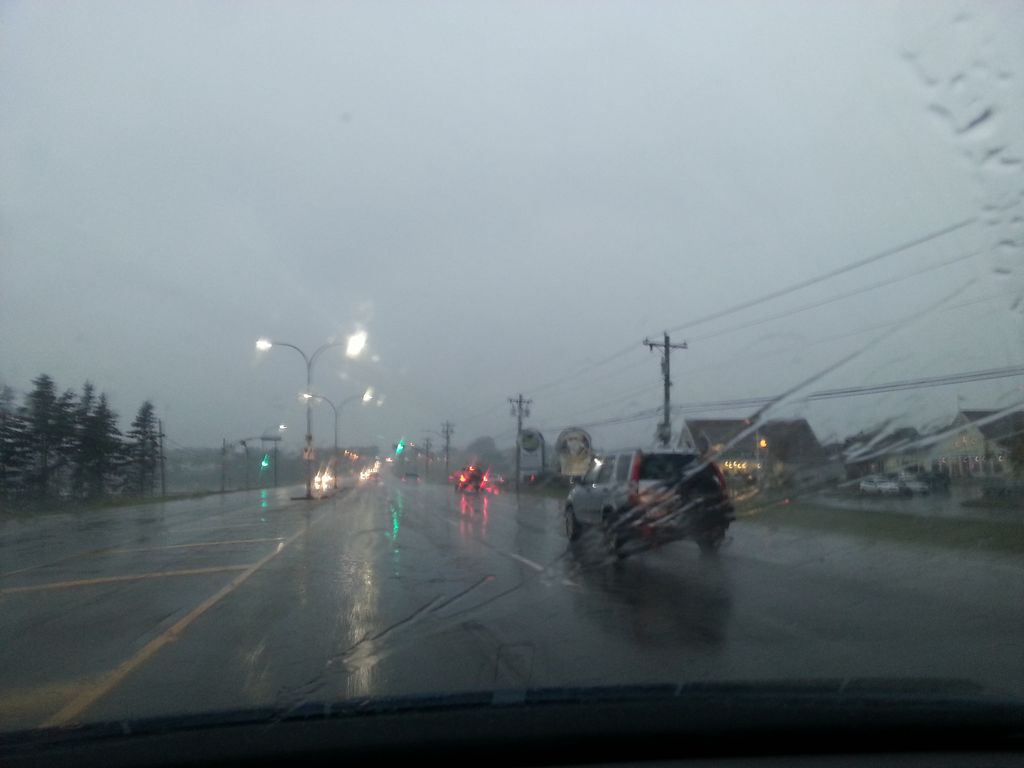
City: charlottetown